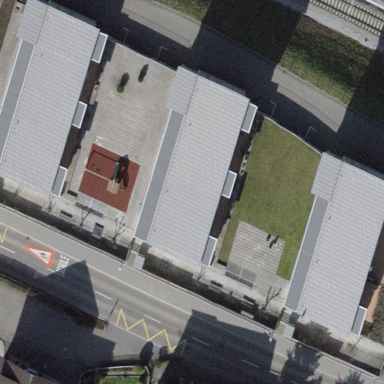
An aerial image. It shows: Flat-roofed apartment building.